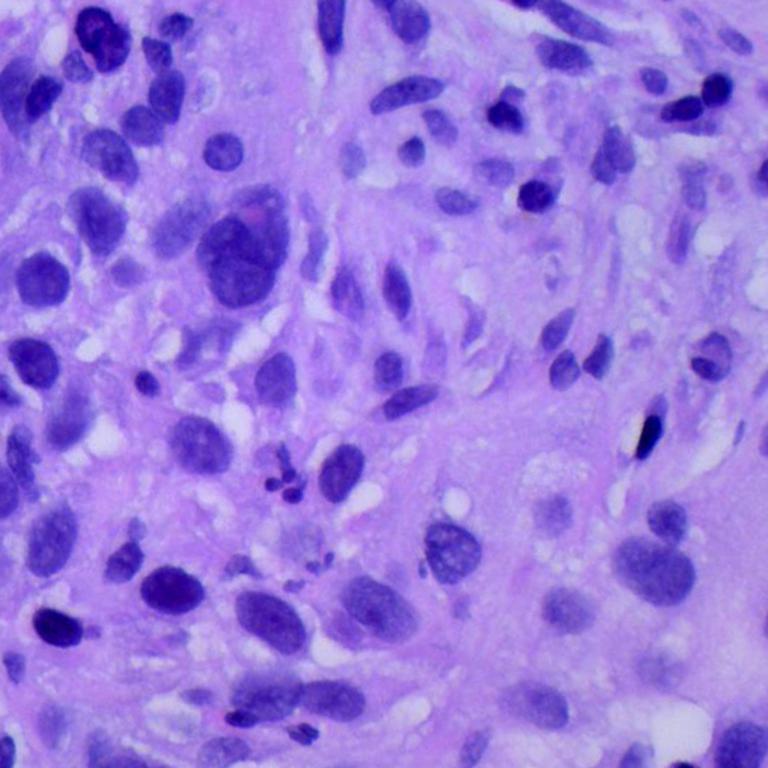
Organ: lung
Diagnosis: squamous carcinomas